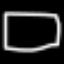
Label: square